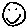
Label: smiley face